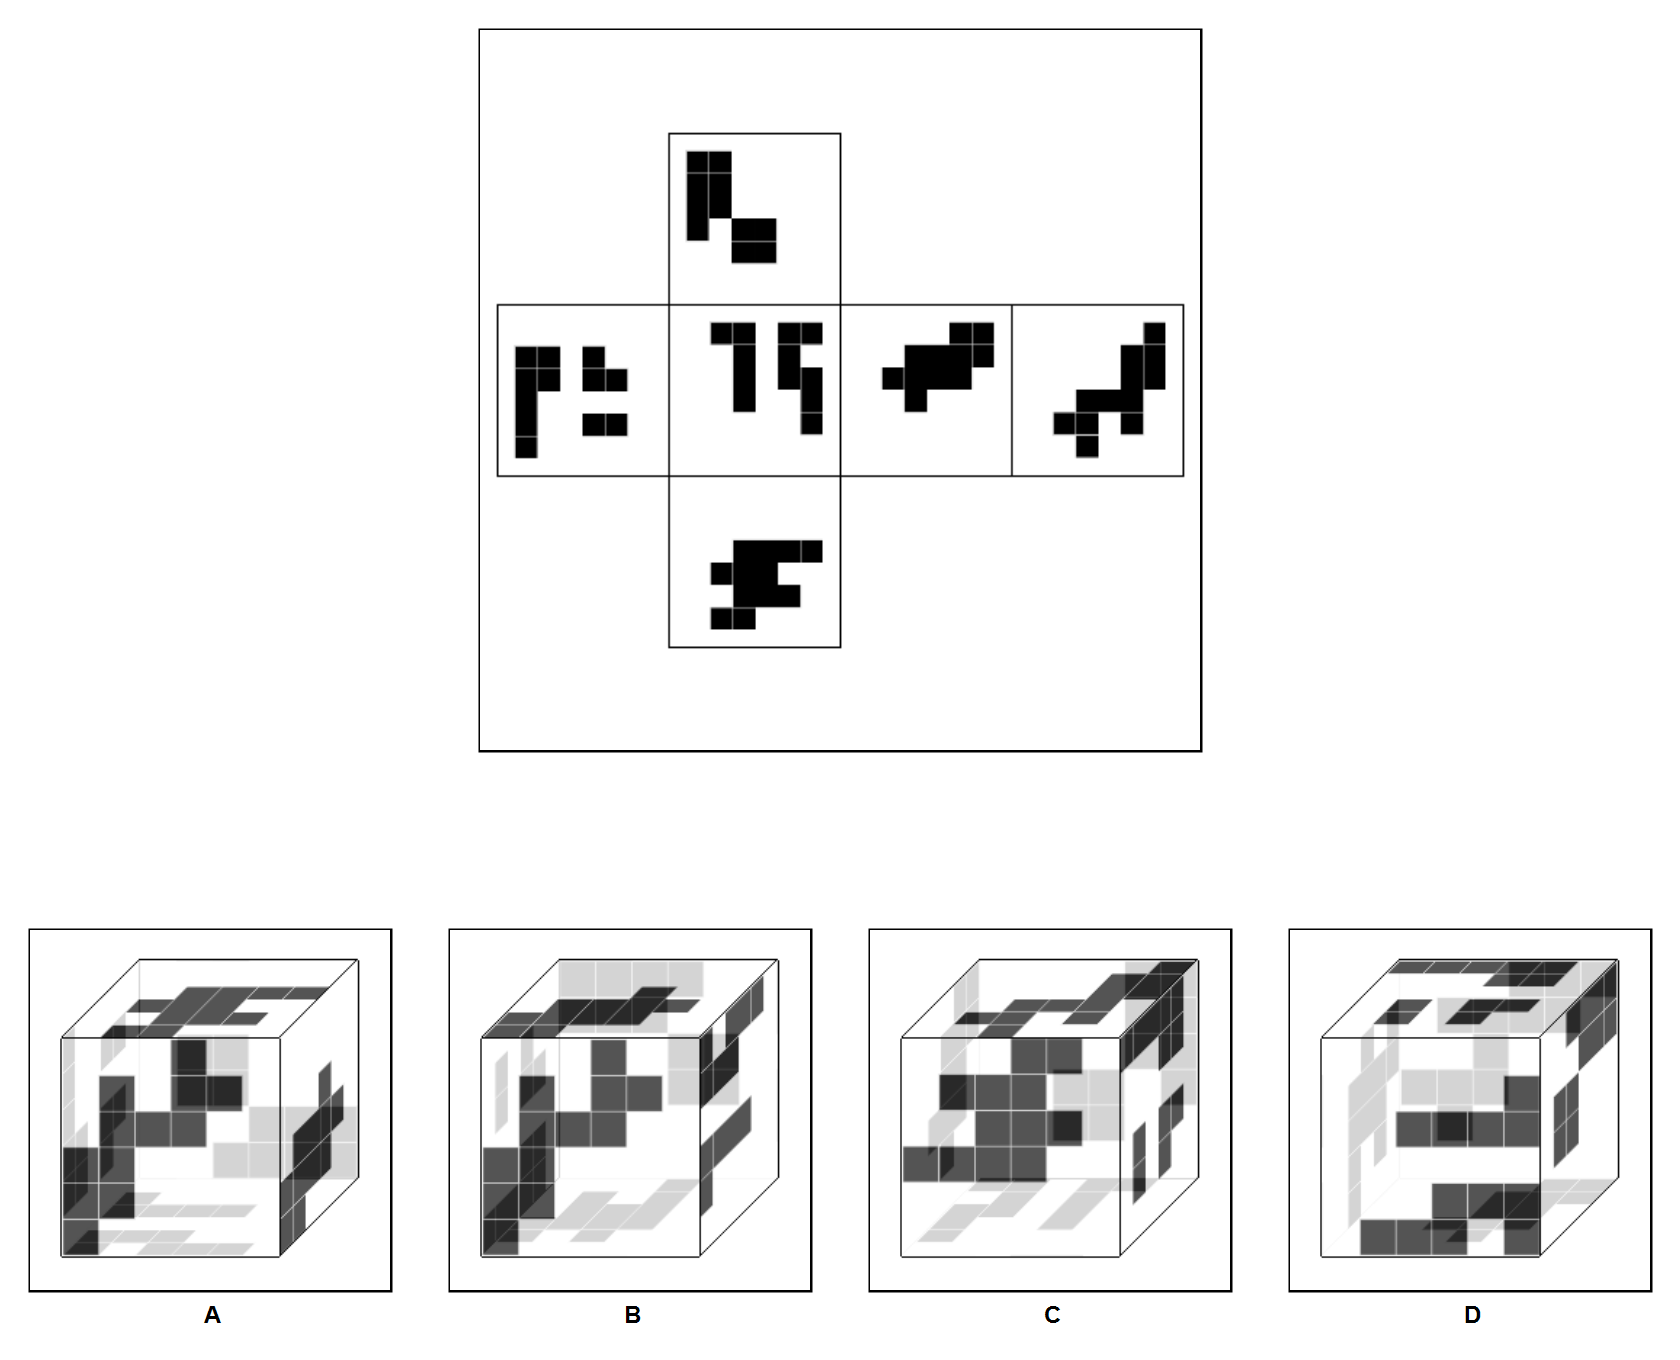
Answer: D